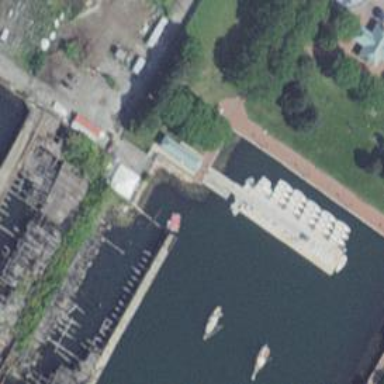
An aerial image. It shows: Man-made pier.